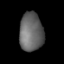
Tissue: lung
Cell type: Smooth muscle cells
Senescence score: 0.5491
Nuclear area (px): 888
Mean DAPI intensity: 102.409